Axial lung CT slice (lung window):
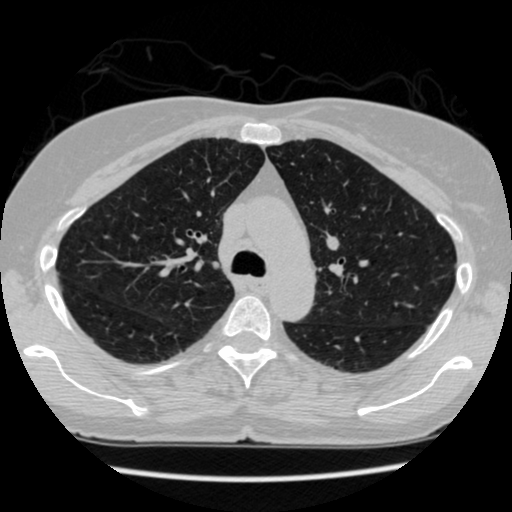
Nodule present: no